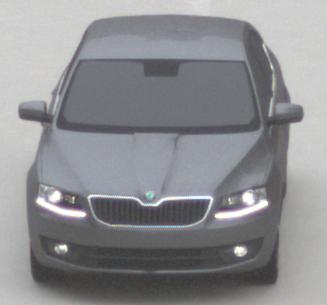
Make: Skoda
Model: Octavia 1.2 TSI
Detailed model: Octavia (III) Limousine
Model produced from: 2013/02
Model produced until: 2015/04
Doors: 5
Color: gray
Road condition: dry road
Daytime: midday
Contrast: low contrast